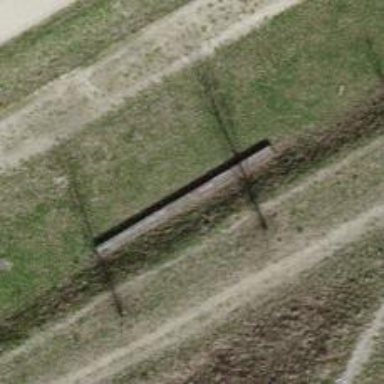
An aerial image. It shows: Bench.